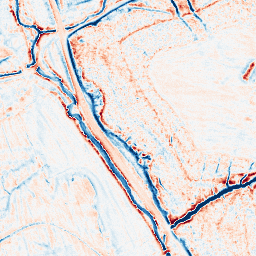
Category: edge_preserving
Decomposition family: anisotropic_diffusion
Decomposition parameters: iterations: 20
kappa: 10
gamma: 0.15
Upsampling method: lanczos
Upsampling parameters: scale: 4
Upsampling scale: 4